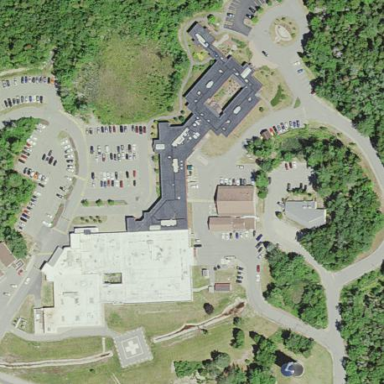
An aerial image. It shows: Hospital.